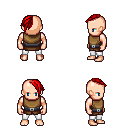
a pixel art fantasy rpg character, male body template, human, light skin, leather chest armor, white pants, red long mohawk hairstyle, four views (front, back, left, right), 2x2 character sprite sheet, small pixel art, hard edges, no anti-aliasing